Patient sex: M
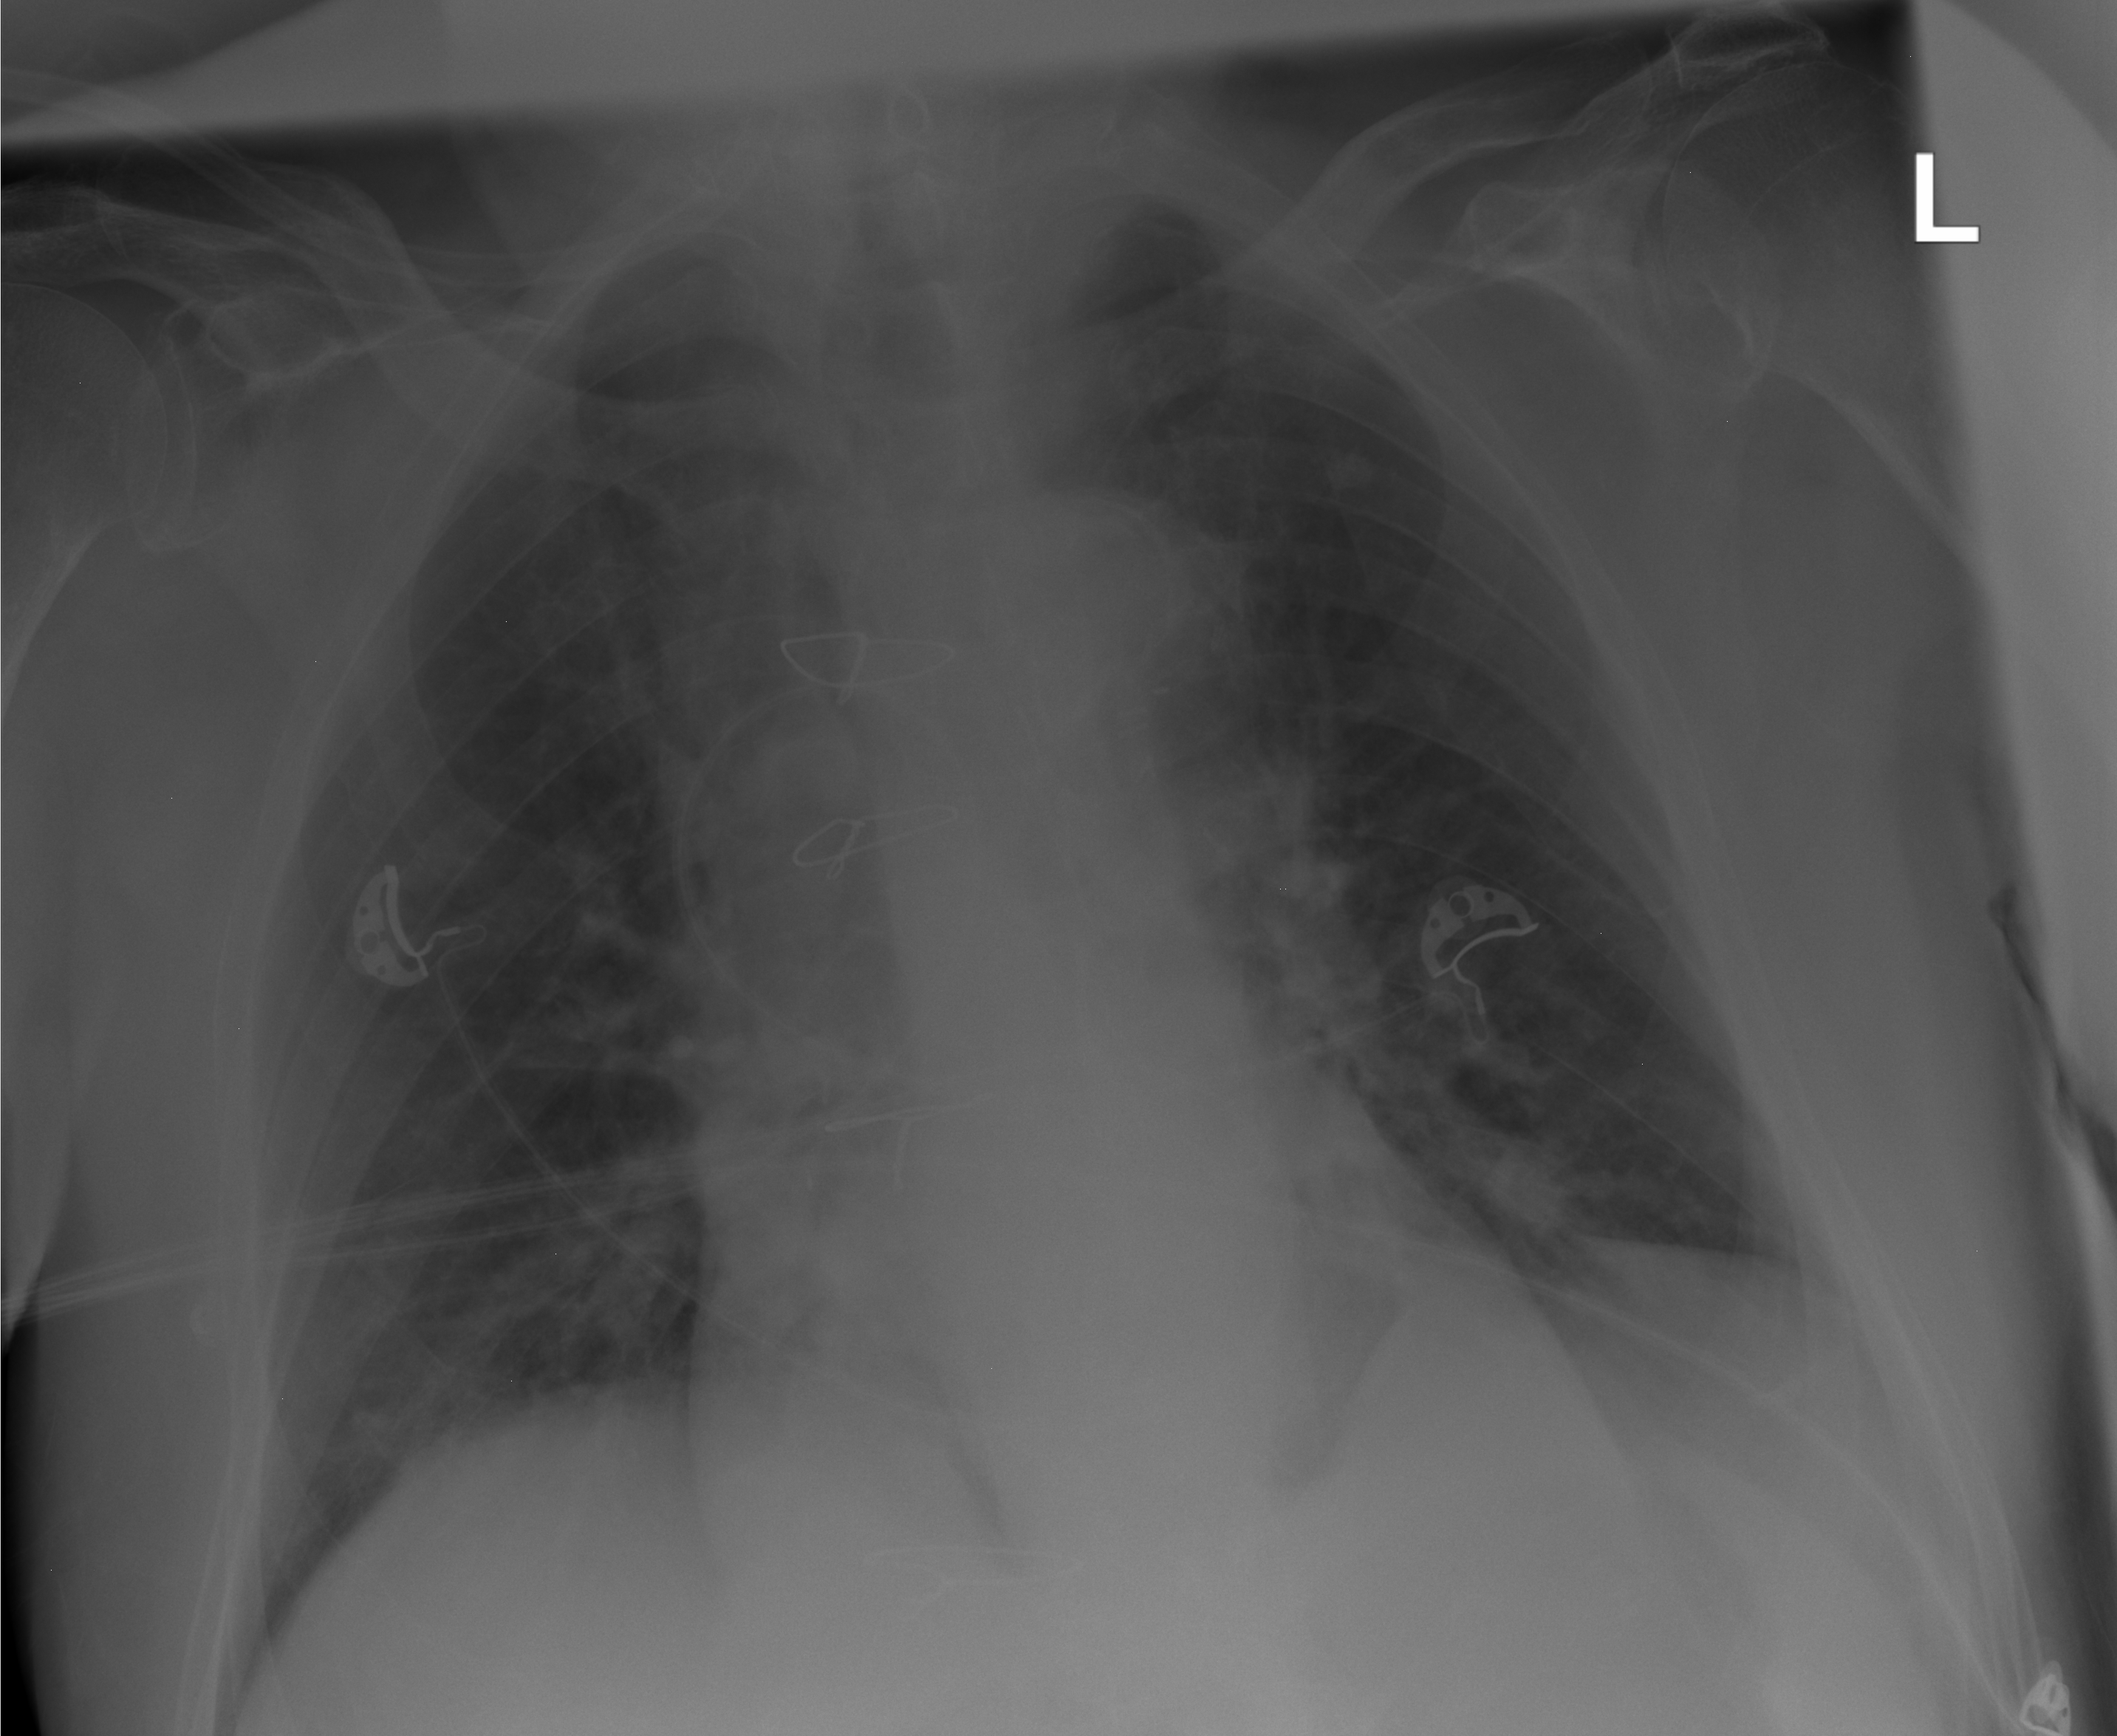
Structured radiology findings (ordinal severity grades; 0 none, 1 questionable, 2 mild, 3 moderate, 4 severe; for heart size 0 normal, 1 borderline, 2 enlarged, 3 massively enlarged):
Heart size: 0
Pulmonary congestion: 2
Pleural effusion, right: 0
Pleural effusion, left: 0
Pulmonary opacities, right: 0
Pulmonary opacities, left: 0
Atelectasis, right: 1
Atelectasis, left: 1